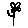
Label: flower